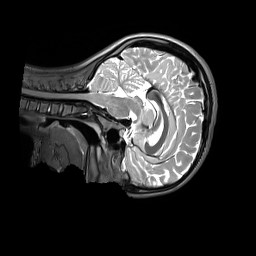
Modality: T2w
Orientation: sagittal
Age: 12
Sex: female
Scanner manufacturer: siemens
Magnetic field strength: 3 T
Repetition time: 3.2 s
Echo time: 0.408 s